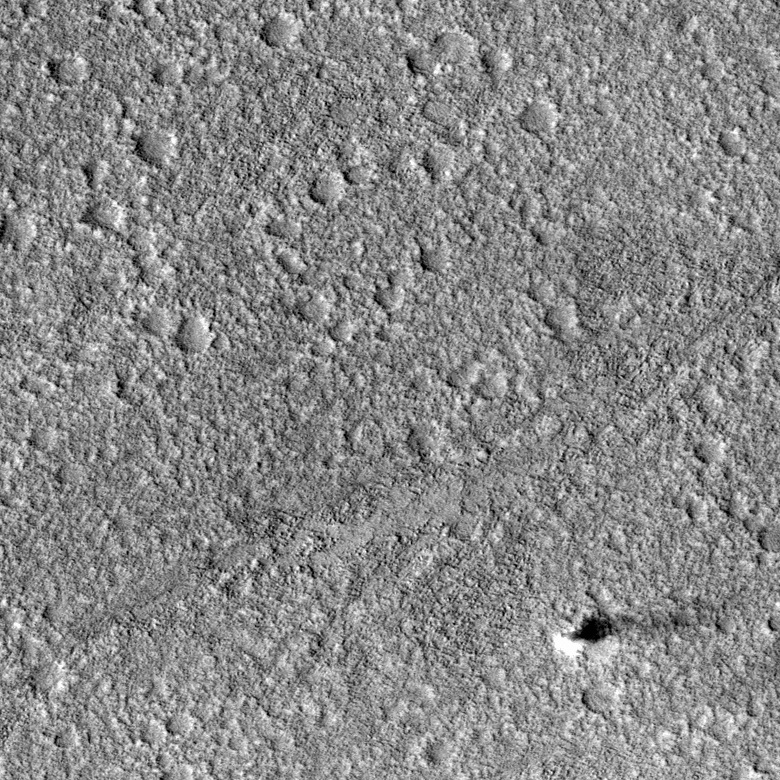
Label: dustdevil